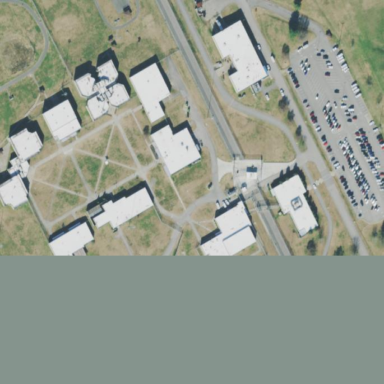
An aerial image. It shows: Prison facility surrounded by fence.